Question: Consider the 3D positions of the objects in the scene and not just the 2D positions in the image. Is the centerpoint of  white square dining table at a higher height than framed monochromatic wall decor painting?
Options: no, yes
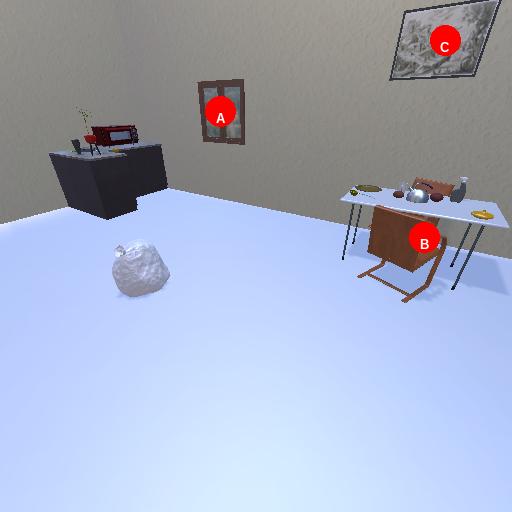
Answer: no